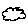
Label: cloud